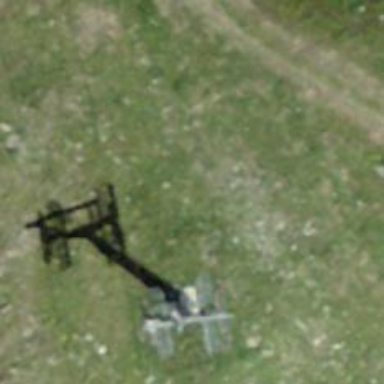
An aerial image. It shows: Pylon for aerialway.